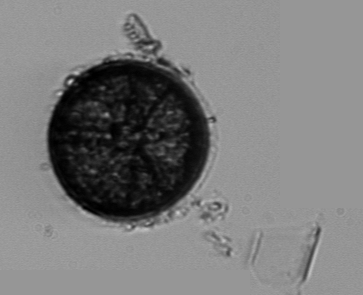
Label: Coscinodiscus